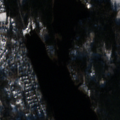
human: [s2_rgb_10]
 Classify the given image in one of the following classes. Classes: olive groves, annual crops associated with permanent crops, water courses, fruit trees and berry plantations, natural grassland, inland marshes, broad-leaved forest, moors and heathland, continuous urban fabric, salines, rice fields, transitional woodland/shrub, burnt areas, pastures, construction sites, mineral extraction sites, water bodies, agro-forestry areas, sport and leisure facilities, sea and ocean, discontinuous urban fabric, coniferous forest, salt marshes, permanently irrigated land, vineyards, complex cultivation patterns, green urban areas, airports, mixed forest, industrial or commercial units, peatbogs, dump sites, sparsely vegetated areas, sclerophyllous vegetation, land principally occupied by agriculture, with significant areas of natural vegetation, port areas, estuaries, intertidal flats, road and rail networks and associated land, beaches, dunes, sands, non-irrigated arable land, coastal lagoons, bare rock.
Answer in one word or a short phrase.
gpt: discontinuous urban fabric, broad-leaved forest, coniferous forest, mixed forest, water bodies